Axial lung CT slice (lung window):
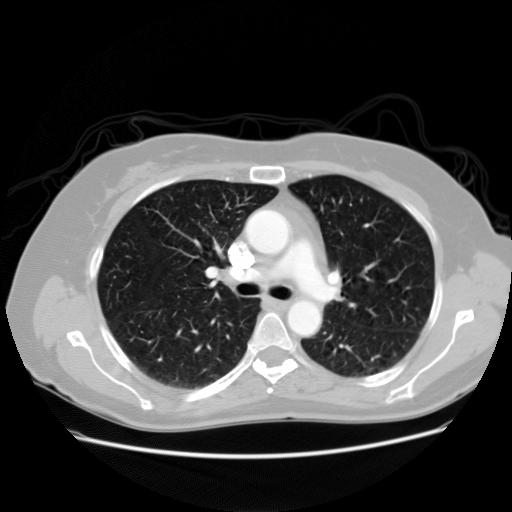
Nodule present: no